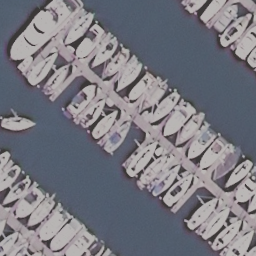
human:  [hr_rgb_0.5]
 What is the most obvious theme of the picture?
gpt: harbor